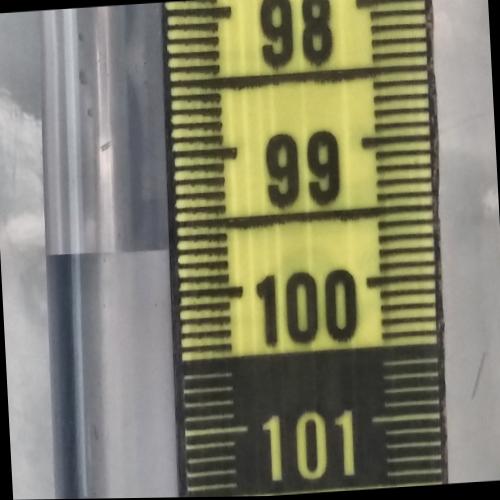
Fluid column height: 99.7 cm